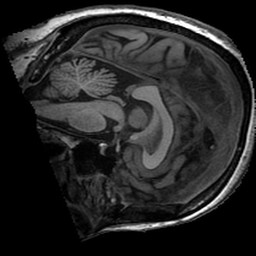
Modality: T1w
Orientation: sagittal
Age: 51
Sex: female
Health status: ill
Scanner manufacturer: ge
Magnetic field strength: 3 T
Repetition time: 0.008164 s
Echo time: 0.003184 s